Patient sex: M
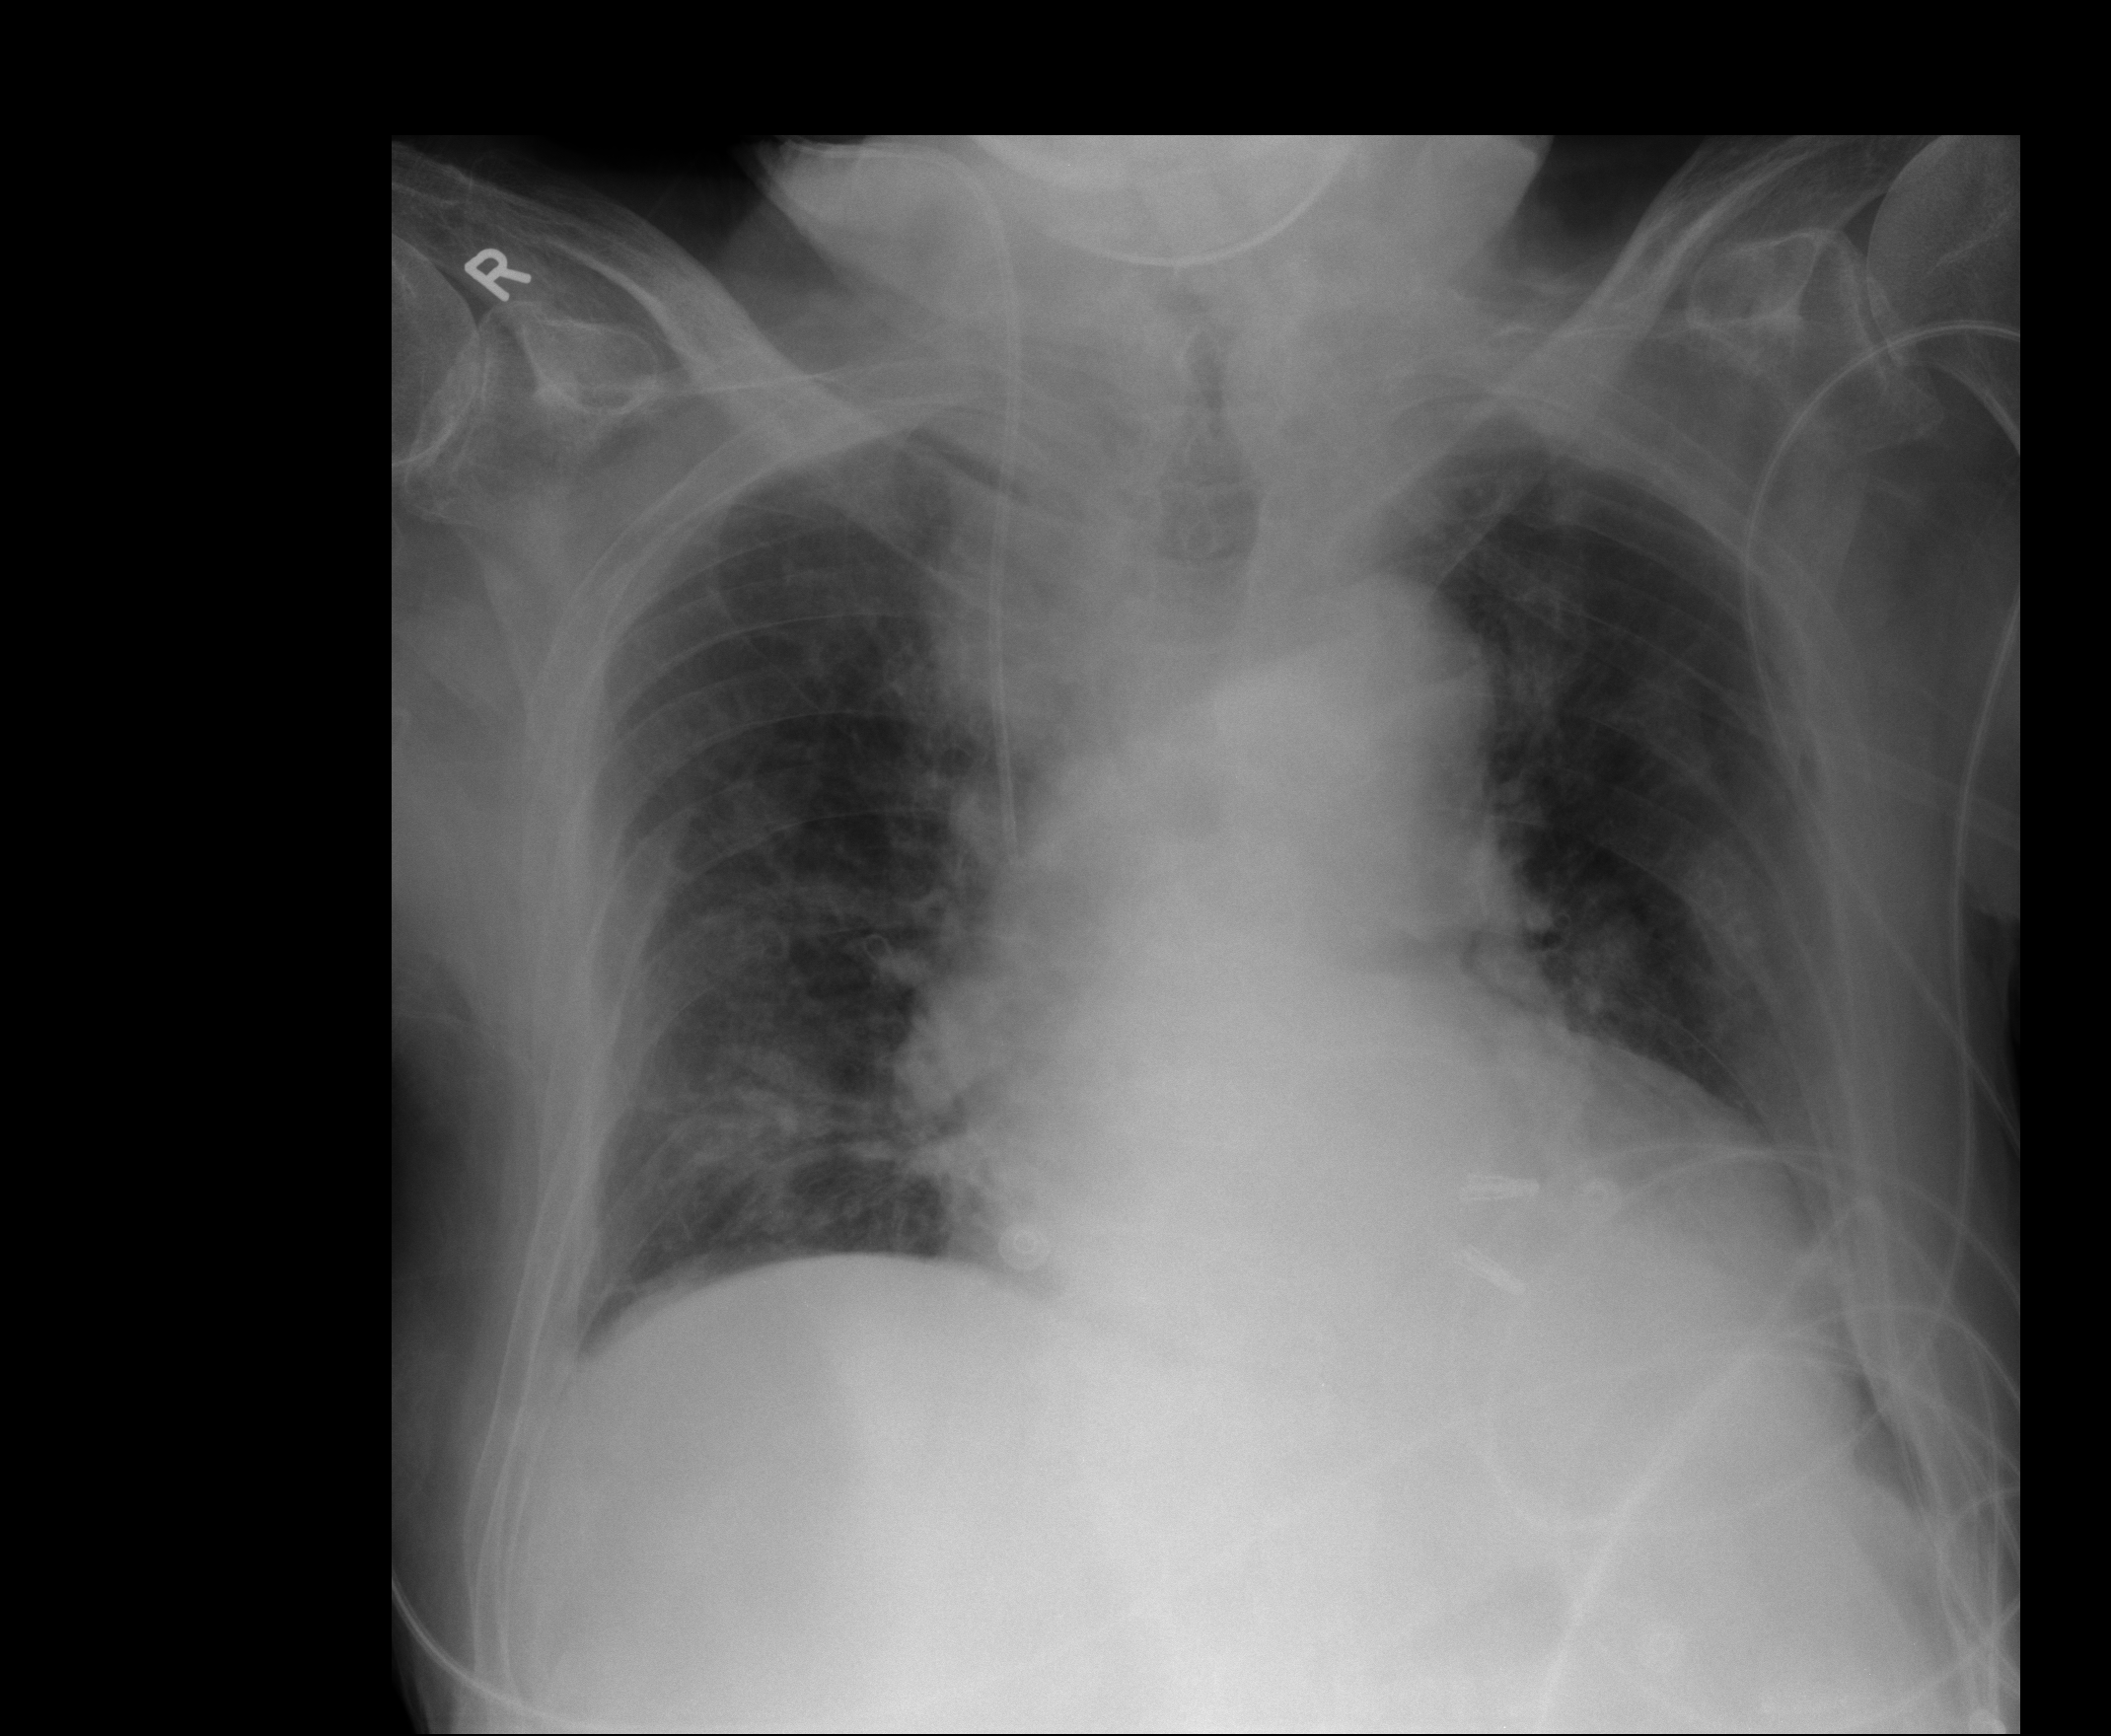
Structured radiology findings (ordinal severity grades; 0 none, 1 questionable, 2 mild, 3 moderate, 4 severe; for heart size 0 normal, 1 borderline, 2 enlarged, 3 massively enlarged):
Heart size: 1
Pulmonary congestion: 1
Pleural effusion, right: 1
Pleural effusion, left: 1
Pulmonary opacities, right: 1
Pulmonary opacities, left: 2
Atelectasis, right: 1
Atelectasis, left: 1